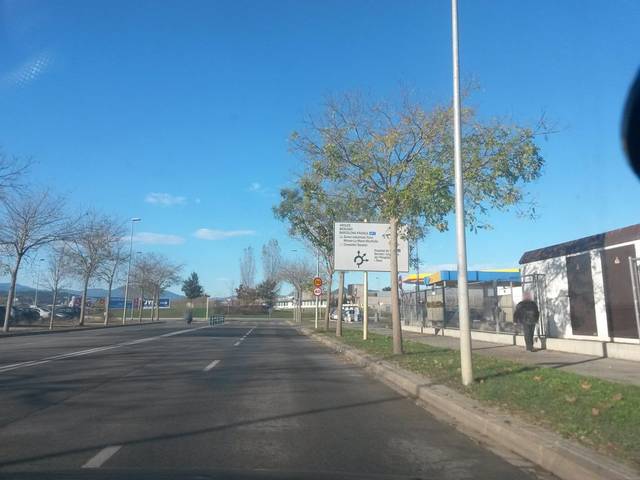
Region: Spain
Coordinates: 41.969, 2.8